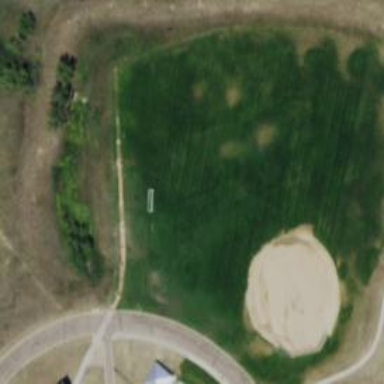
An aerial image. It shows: Baseball pitch for leisure land activities.